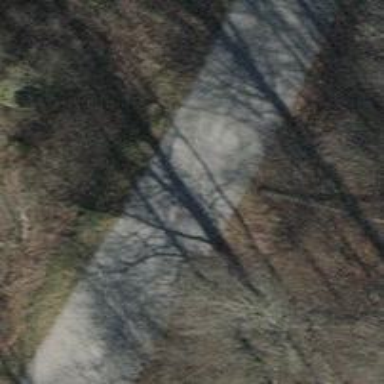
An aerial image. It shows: Unclassified road with asphalt surface.